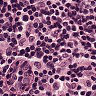
Metastatic tissue present: no